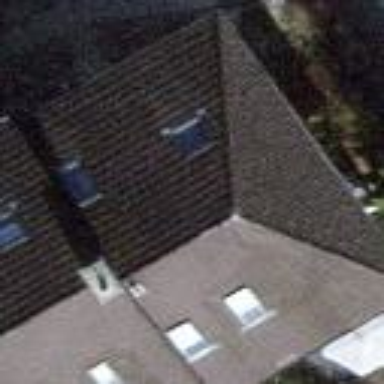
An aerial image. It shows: Simple house.